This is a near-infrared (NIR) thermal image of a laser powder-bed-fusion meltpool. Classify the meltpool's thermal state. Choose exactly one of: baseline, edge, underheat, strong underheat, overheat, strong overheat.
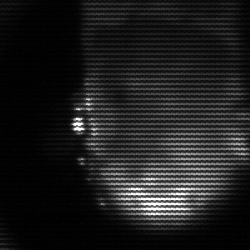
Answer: baseline